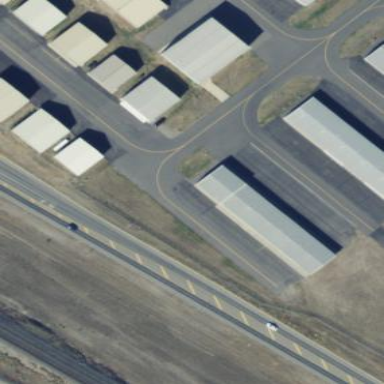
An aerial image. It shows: Building designed as airport hangar.